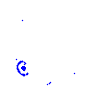
Particle: pion